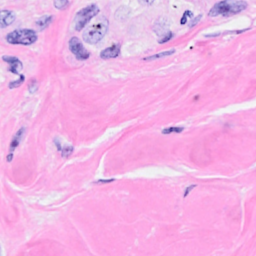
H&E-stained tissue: Breast